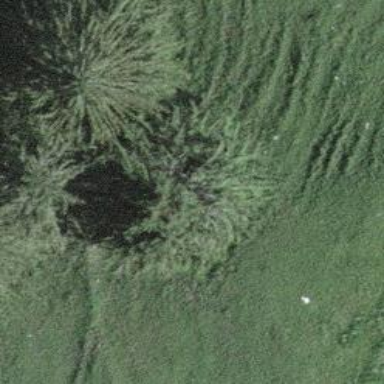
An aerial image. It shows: Evergreen needleleaved tree typically found in agricultural areas.